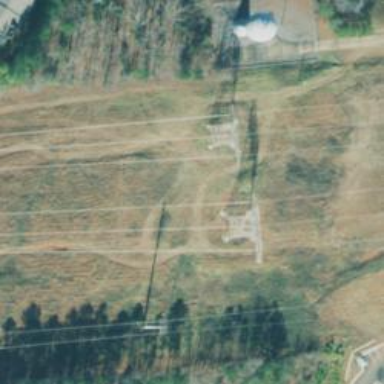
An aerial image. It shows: Lattice structure tower used for power transmission.